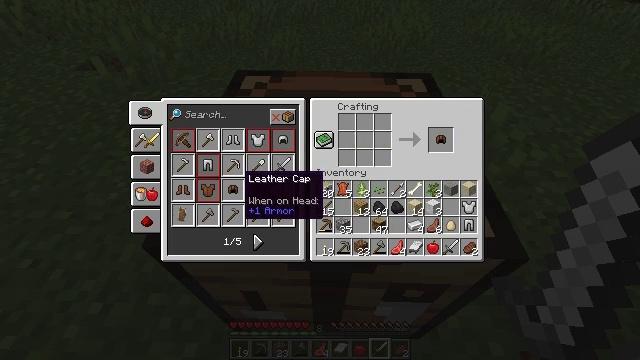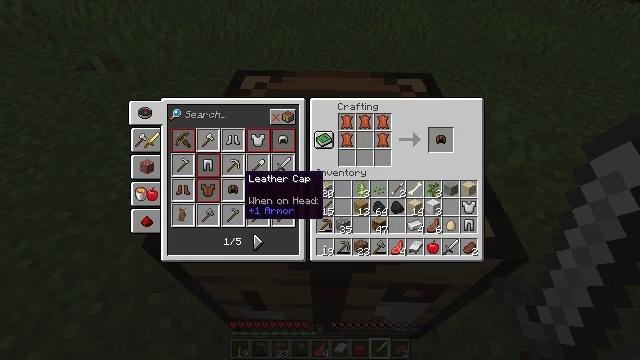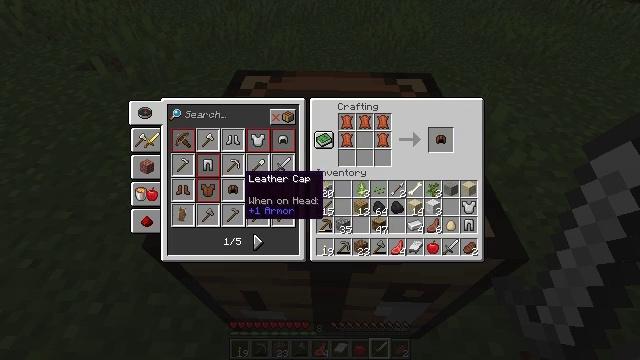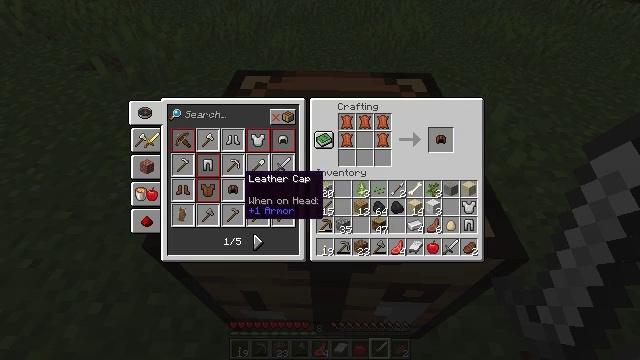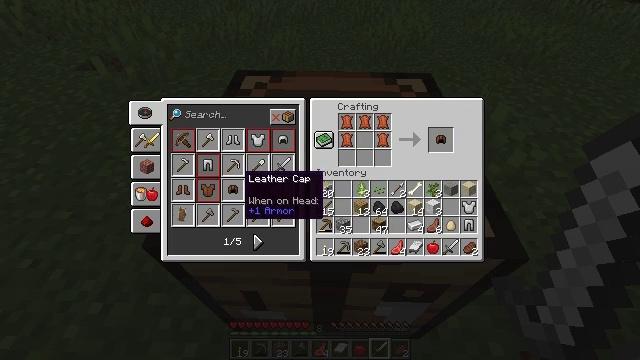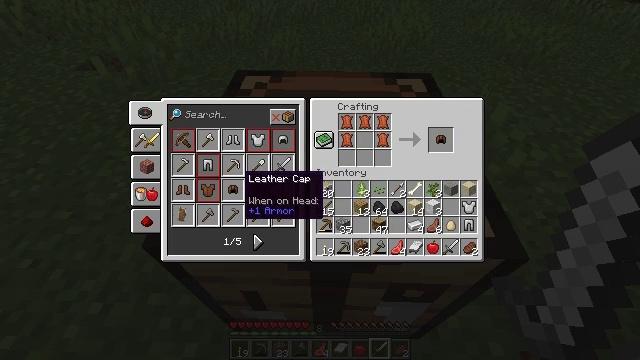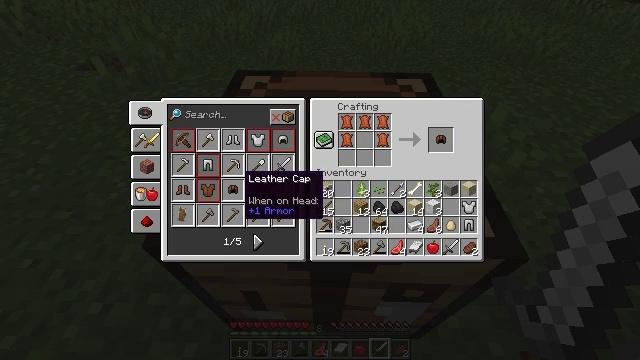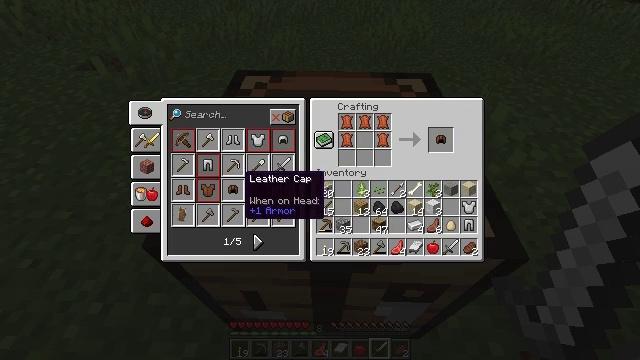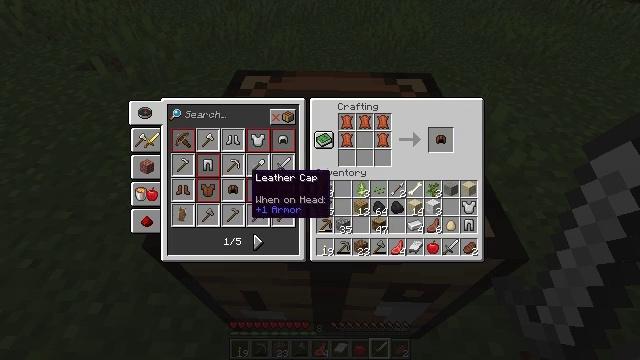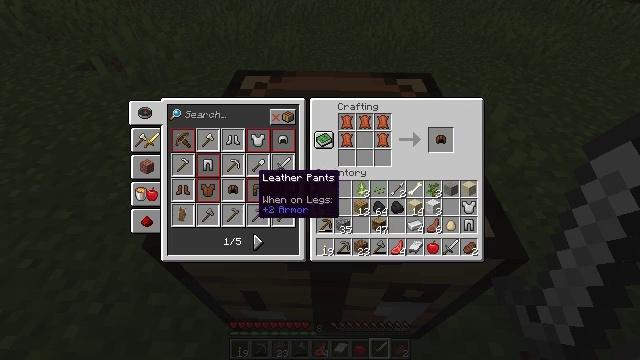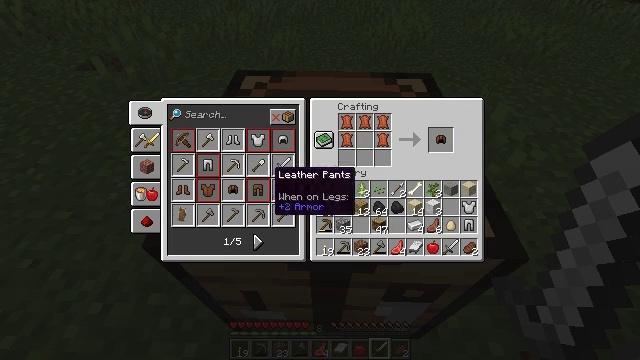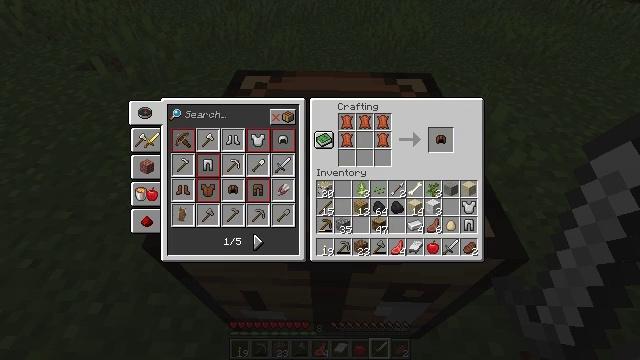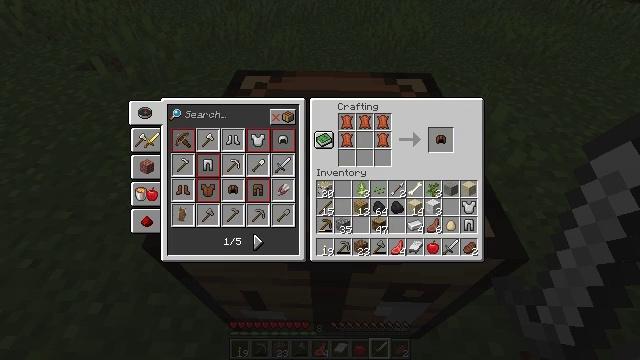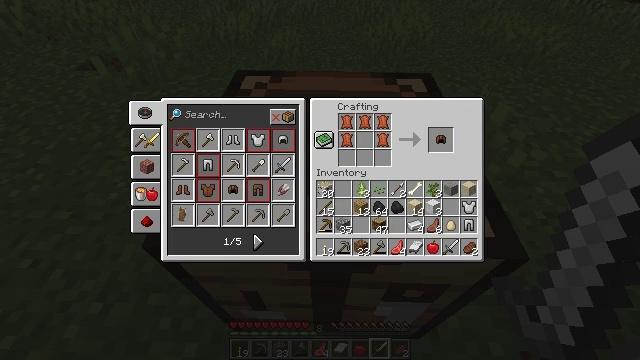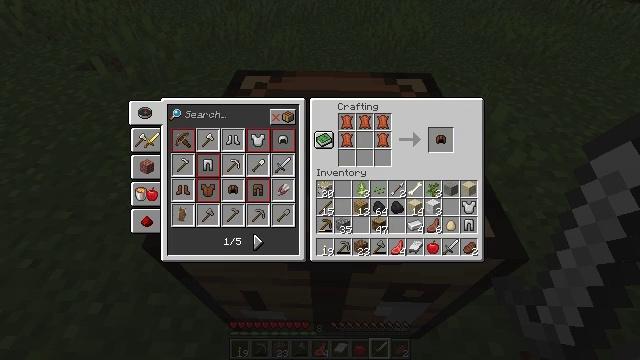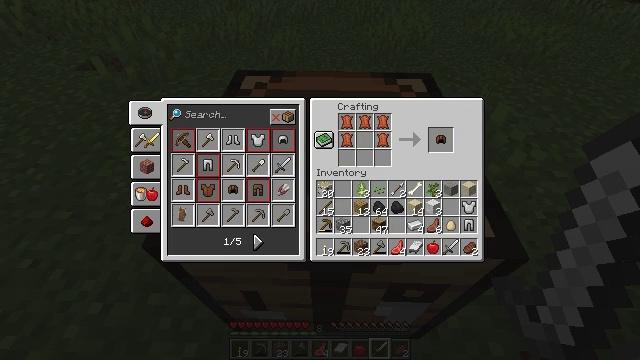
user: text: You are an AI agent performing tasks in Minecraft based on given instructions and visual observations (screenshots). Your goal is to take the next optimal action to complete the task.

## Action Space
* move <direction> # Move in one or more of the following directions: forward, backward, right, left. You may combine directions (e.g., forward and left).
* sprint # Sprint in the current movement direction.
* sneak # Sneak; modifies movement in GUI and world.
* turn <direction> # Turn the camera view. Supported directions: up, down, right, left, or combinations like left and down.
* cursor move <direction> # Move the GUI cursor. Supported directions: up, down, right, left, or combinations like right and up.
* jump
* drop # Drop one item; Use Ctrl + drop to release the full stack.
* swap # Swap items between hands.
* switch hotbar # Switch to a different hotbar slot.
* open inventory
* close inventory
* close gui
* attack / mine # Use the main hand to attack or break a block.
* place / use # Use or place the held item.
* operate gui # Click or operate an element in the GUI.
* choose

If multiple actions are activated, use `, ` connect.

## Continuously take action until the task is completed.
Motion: motion action
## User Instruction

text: Make a leather helmet with leather pieces in the crafting table.
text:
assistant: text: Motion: no_op
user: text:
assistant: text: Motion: no_op
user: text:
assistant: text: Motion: no_op
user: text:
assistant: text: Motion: no_op
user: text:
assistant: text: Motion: no_op
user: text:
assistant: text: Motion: no_op
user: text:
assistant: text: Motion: no_op
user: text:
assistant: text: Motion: no_op
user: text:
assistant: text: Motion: no_op
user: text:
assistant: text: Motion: cursor move right
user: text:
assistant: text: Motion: cursor move right
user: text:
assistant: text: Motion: cursor move right and up
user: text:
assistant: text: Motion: cursor move right
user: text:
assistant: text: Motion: cursor move right
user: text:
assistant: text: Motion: cursor move right
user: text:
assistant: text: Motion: no_op
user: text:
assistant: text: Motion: cursor move right
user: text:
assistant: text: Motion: cursor move up
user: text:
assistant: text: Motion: cursor move right and up
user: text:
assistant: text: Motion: no_op
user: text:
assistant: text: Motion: no_op
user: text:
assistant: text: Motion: no_op
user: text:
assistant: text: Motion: no_op
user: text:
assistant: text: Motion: no_op
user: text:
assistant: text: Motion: no_op
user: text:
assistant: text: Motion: no_op
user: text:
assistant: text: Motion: no_op
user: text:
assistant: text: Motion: no_op
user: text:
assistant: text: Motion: no_op
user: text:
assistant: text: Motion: no_op